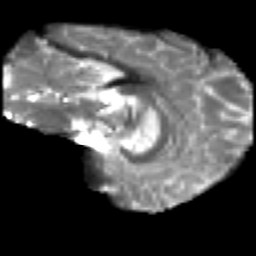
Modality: T2w
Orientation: sagittal
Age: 25
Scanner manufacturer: siemens
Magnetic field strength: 3 T
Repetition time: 2.2 s
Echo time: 0.084 s